Question: I'm having an issue reusing records to populate a cross reference table. Hibernate attempts to update the foreign key records instead of populating the cross reference table.
Inserting new records work fine.
DB Diagram

When I add new locations and link them in the cross-reference table, it works without any issues:
'''
//Get specific object
TestContainer tc = (TestContainer) session.createQuery("from TestContainer where id = :id")
.setParameter("id", id).list().get(0);
//Locations
Set<TestContainerLocation> tcl = new HashSet<TestContainerLocation>();
TestContainerLocation loc1 = new TestContainerLocation();
loc1.setLocationName("String1");
TestContainerLocation loc2 = new TestContainerLocation();
loc2.setLocationName("String2");
tcl.add(loc1);
tcl.add(loc2);
tc.setTestContainerLocation(tcl);
session.saveOrUpdate(tc);
'''
When I attempt to reuse existing locations, then it doesn't go through. Instead of inserting into the cross reference table, it attempts to update the foreign key table by providing a null value, which fails due to the constraints.
'''
//Get specific object
TestContainer tc = (TestContainer) session.createQuery("from TestContainer where id = :id")
.setParameter("id", id).list().get(0);
Set<TestContainerLocation> tcl = new HashSet<TestContainerLocation>();
TestContainerLocation loc1 = new TestContainerLocation();
loc1.setLocationId(1);//existing Id
TestContainerLocation loc2 = new TestContainerLocation();
loc2.setLocationId(2);//existing Id
tcl.add(loc1);
tcl.add(loc2);
tc.setTestContainerLocation(tcl);
session.saveOrUpdate(tc);
'''
Error:
'''
Hibernate: select testcontai0_.id as id0_, testcontai0_.step_one as step2_0_, testcontai0_.step_two as step3_0_, testcontai0_.step_three as step4_0_, testcontai0_.type_id as type5_0_ from test_container testcontai0_ where testcontai0_.id=?
Hibernate: update test_container_location set location_name=? where location_id=?
Hibernate: update test_container_location set location_name=? where location_id=?
org.hibernate.exception.ConstraintViolationException: Could not execute JDBC batch update
...
Caused by: java.sql.BatchUpdateException: Column 'location_name' cannot be null
'''
MAPPINGS
TestContainer.hbm.xml
'''
<class name="TestContainer"
table="test_container">
<id name="id" column="id" type="long" unsaved-value="null">
<generator class="identity"></generator>
</id>
<property name="stepOne" type="string" length="255" column="step_one" not-null="false" />
<property name="stepTwo" type="integer" column="step_two" not-null="false" />
<property name="stepThree" type="string" length="255" column="step_three" not-null="false" />
<many-to-one name="testContainerType" class="org.test.data.TestContainerType" fetch="select">
<column name="type_id" not-null="true"/>
</many-to-one>
<set name="testContainerLocation" table="test_container_location_lookup"
inverse="false" lazy="true" fetch="select" cascade="all">
<key>
<column name="id" not-null="true"/>
</key>
<many-to-many entity-name="org.test.data.TestContainerLocation">
<column name="location_id" not-null="true" />
</many-to-many>
</set>
</class>
'''
TestContainerLocation.hbm.xml
'''
<class name="TestContainerLocation"
table="test_container_location">
<id name="locationId" column="location_id" type="integer" unsaved-value="null">
<generator class="identity"></generator>
</id>
<property name="locationName" type="string" length="255" column="location_name" not-null="false" />
<set name="testContainer" table="test_container_location_lookup"
inverse="true" lazy="true" fetch="select" cascade="all">
<key>
<column name="location_id" not-null="true"/>
</key>
<many-to-many entity-name="org.test.data.TestContainer">
<column name="id" not-null="true" />
</many-to-many>
</set>
</class>
'''
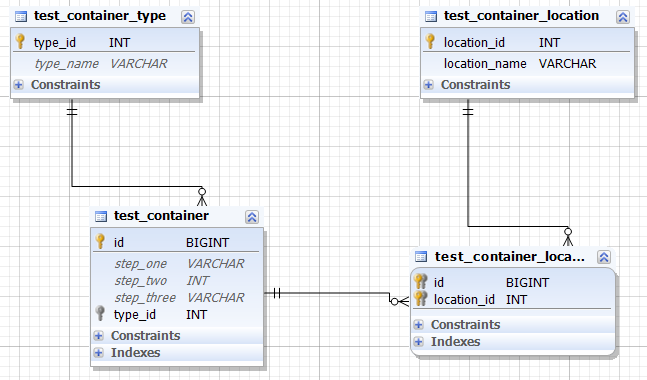
Answer: Use 'session.get()' or 'load()' instead of 'new TestContainerLocation()'. For example:
'''
TestContainerLocation loc1 = (TestContainerLocation) session.load(TestContainerLocation.class, 1);
'''
: Hibernate tries to update the 'TestContainerLocation' entity when you use 'new()' and then set the id.